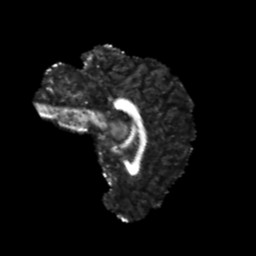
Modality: FA
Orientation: sagittal
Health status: healthy
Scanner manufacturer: philips
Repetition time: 7.393 s
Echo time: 0.08599 s